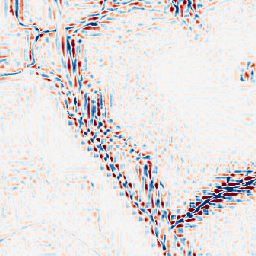
Category: wavelet
Decomposition family: wavelet_reverse_biorthogonal
Decomposition parameters: wavelet: rbio3.5
level: 3
Upsampling method: regularized
Upsampling parameters: scale: 4
lambda_reg: 0.001
Upsampling scale: 4